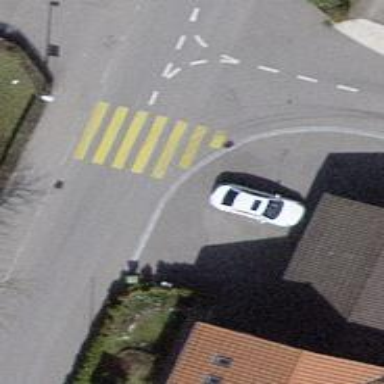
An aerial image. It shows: Uncontrolled zebra crossing with yellow markings.